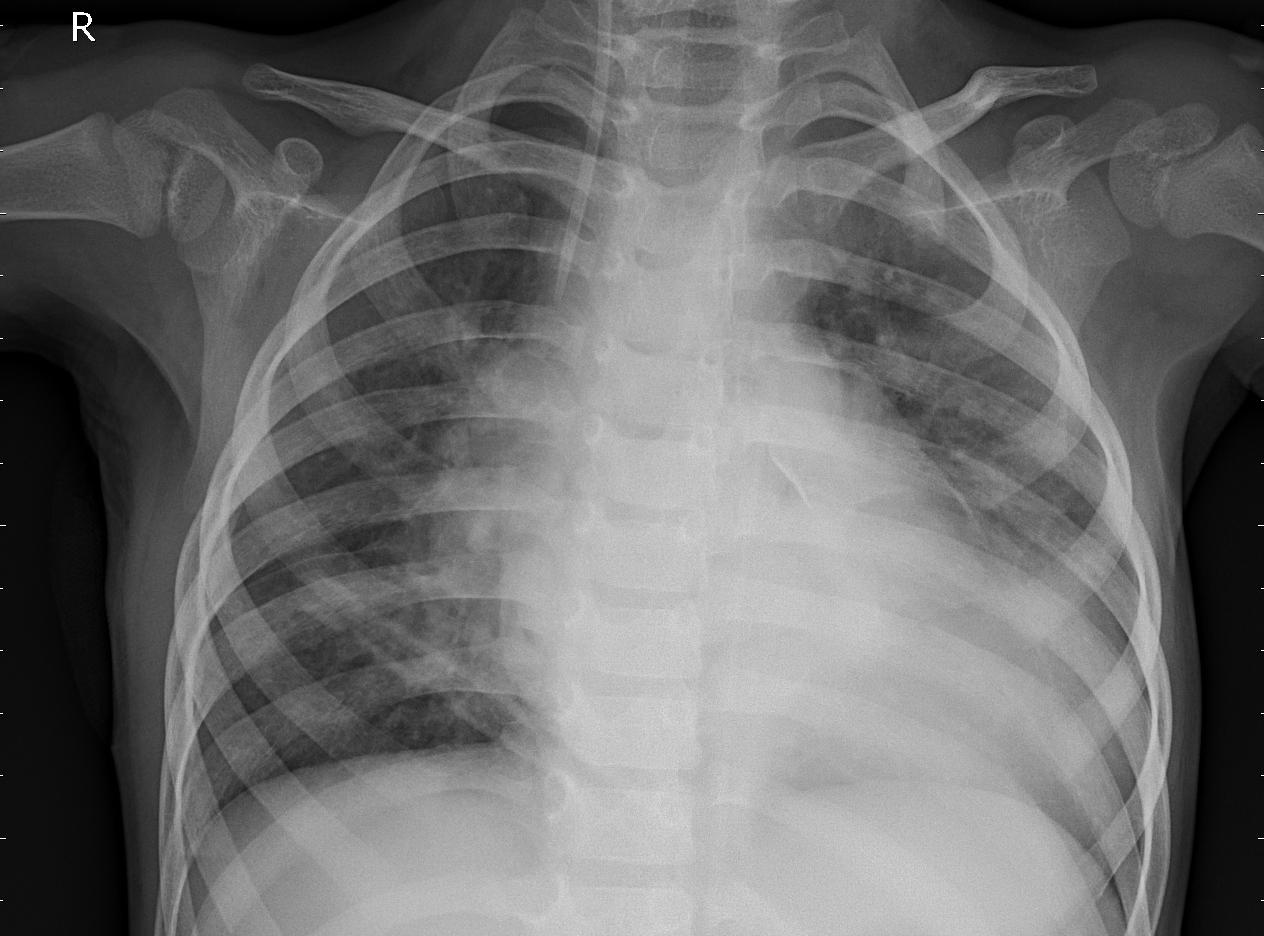
Diagnosis: PNEUMONIA